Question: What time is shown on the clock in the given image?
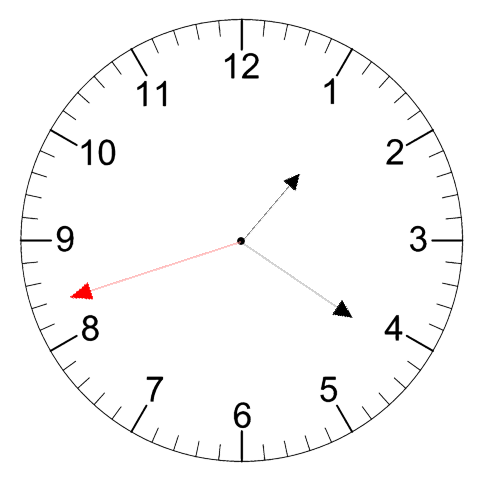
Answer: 01:20:42